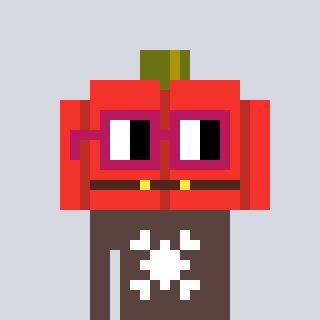
a pixel art character with square dark red glasses, a pumpkin-shaped head and a darkbrown-colored body on a cool background